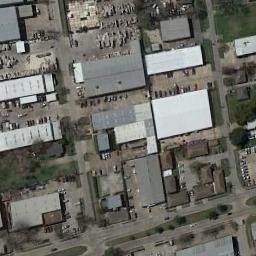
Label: industrial_area